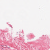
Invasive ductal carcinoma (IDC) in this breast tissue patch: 0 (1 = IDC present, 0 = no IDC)